Question: I download it the MSVS 2017 , but when I installed and I tried to create a simple hello world in c++ , and I couldnt compile because it seems Microsoft removed the option win32api .
my fresh install I checked the universal Windows platform , and Desktop development c++
<URL>
when I click project winapi is gone
<URL>
I tried to expand the universal tab , but nothing interesting
[
how can I fix this error?
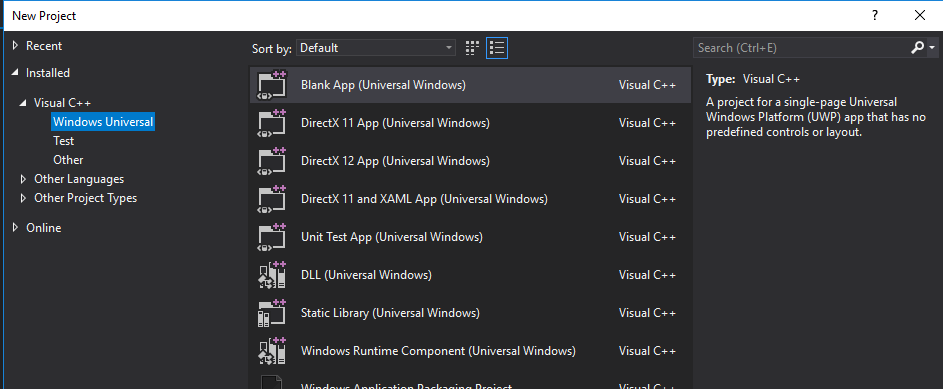
Answer: After checking "Desktop Development with C++", on the right hand side pane there is a sub-feature check list. Make sure you are selecting the Windows SDK versions you want to target, along with Visual C++ MFC for x86 and x64, and Visual C++ ATL for x86 and x64:
<URL>